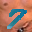
Label: 7